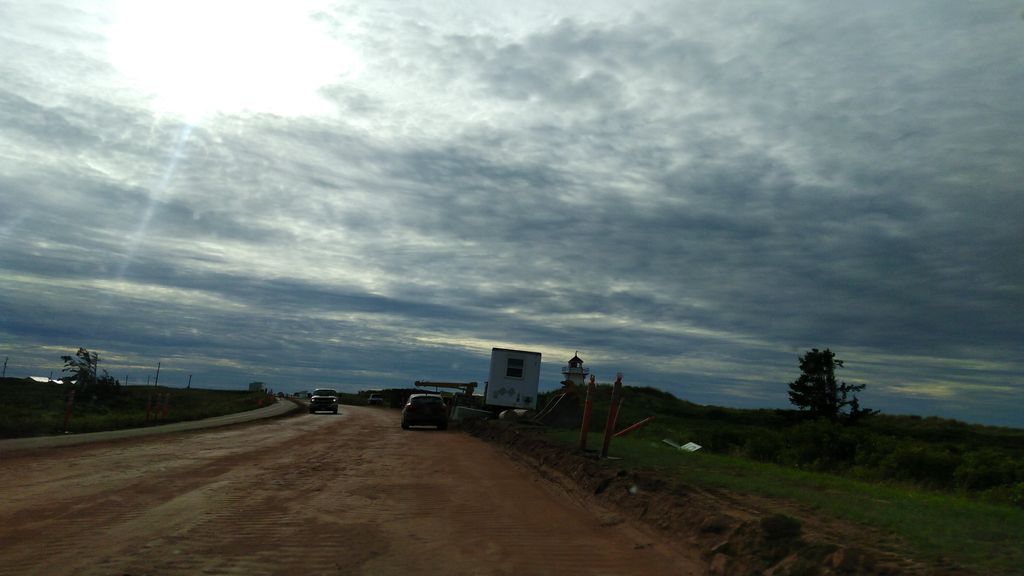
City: charlottetown